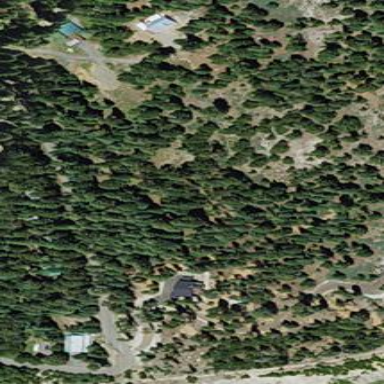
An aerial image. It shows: Evergreen woodland with needle-leaved trees.